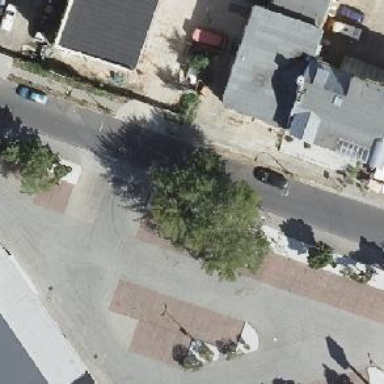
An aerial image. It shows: Residential road with asphalt surface and sidewalks on both sides. There is parallel on-street parking on the left lane.